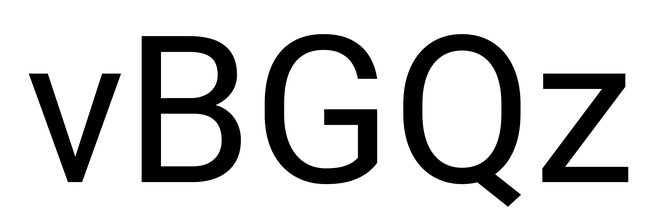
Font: Roboto_Regular